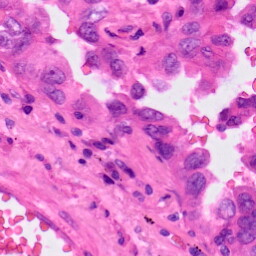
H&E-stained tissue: Lung